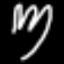
Label: fork